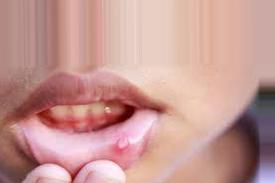
Condition: Mouth Ulcer